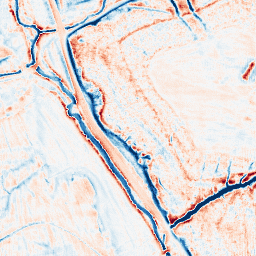
Category: edge_preserving
Decomposition family: anisotropic_diffusion
Decomposition parameters: iterations: 50
kappa: 10
gamma: 0.1
Upsampling method: fft_zeropad
Upsampling parameters: scale: 4
Upsampling scale: 4